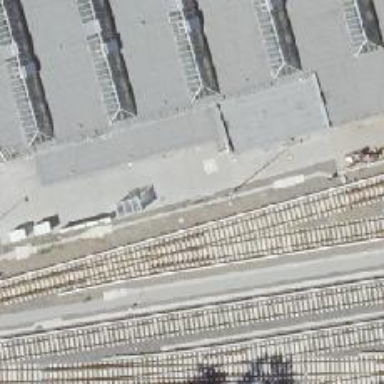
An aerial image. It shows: Abandoned electrified railway passing through service yard.